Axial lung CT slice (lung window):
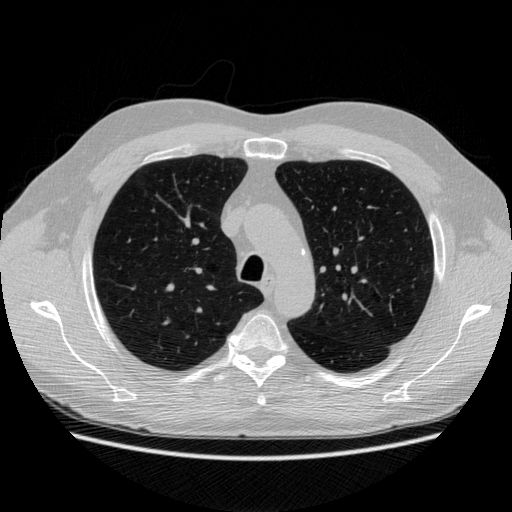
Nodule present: no